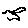
Label: bird